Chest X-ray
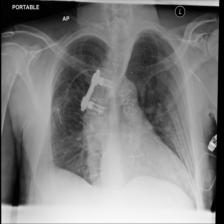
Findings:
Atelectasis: negative
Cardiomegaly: negative
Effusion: negative
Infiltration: negative
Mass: negative
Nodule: negative
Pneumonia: negative
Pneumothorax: negative
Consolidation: negative
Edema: negative
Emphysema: negative
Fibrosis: negative
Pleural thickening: negative
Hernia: negative